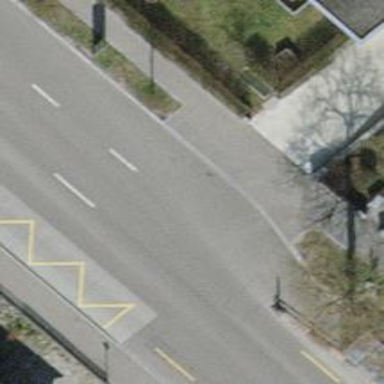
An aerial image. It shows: Secondary road with asphalt surface. There is shared lane on the left side for cyclists.